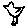
Label: bird